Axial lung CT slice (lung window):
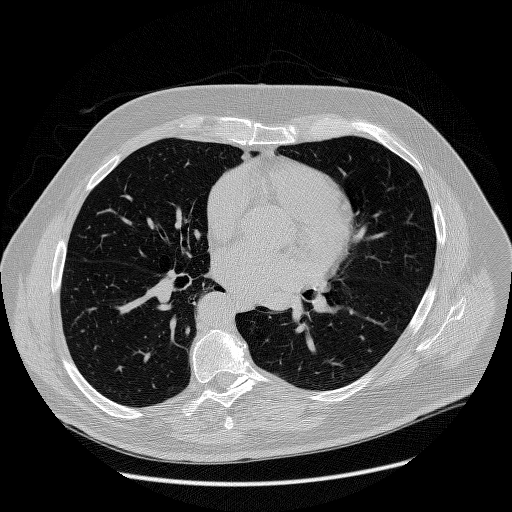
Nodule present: no